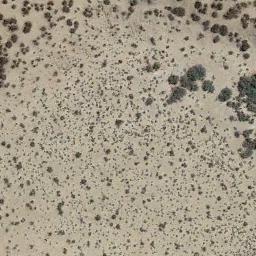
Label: chaparral